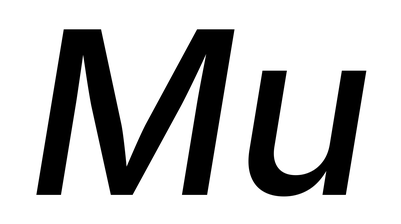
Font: Inter-Italic_Medium_Italic